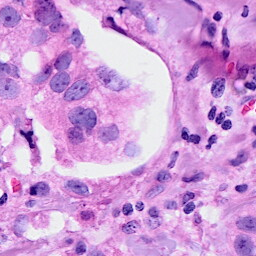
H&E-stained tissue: Breast